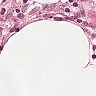
Metastatic tissue present: no